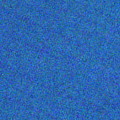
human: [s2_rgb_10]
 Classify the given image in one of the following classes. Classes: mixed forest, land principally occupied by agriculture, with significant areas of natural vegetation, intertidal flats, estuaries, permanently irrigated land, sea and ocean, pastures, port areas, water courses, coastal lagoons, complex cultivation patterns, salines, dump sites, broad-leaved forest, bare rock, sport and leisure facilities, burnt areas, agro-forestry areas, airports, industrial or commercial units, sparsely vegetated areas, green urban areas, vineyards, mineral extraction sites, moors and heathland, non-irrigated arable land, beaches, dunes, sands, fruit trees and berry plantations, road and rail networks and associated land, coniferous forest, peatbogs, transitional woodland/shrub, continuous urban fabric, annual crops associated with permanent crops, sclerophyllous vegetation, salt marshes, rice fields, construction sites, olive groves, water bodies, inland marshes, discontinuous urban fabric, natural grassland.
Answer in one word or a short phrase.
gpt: sea and ocean